Aerial crown-view tile of a tropical tree (Barro Colorado Island, Panama), acquired 20250915:
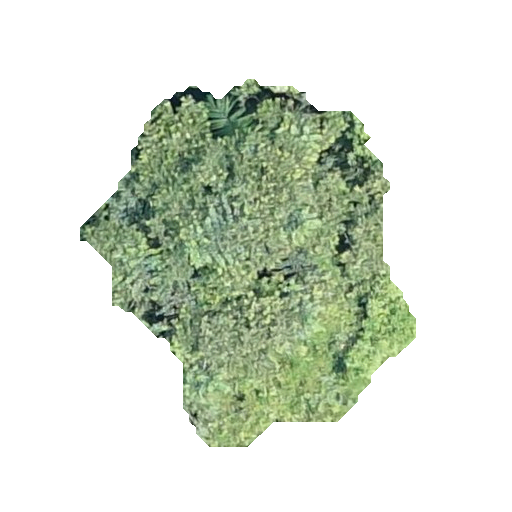
Species: Luehea seemannii
GBIF accepted scientific name: Luehea seemannii
Crown area: 115.776 m²